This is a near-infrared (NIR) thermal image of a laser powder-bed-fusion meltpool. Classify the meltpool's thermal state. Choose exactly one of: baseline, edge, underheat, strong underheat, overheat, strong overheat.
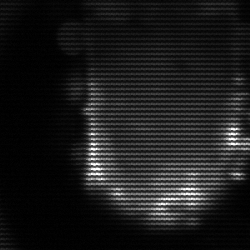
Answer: baseline